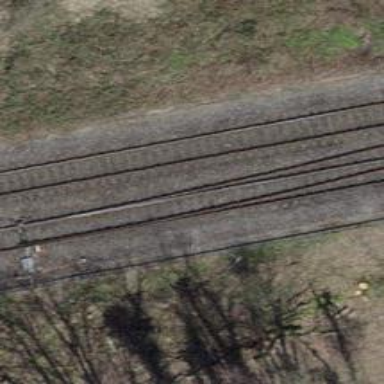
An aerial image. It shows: Railway switch.